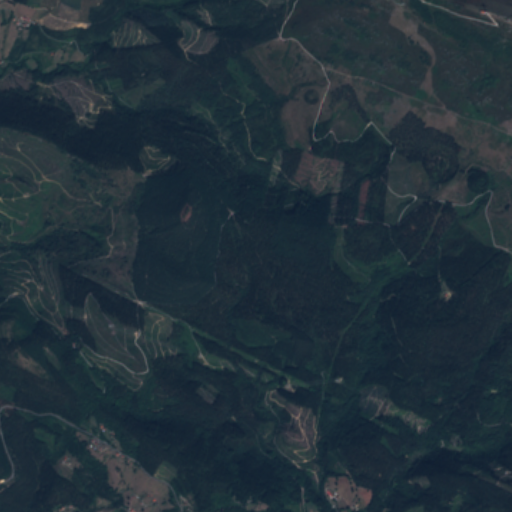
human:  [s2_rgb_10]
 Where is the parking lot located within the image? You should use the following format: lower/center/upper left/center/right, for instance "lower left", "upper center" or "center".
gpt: The parking lot is located in the center right of the image.
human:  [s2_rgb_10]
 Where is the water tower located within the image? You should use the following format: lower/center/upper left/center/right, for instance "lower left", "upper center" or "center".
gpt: The water tower is located in the lower center of the image.
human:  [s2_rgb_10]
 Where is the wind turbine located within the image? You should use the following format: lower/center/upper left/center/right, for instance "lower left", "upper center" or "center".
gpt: The wind turbine is located in the upper right of the image.
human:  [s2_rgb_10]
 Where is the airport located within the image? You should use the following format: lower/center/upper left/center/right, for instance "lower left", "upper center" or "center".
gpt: There is no airport in the image.